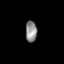
Tissue: prostate
Cell type: T cells
Senescence score: 0.3344
Nuclear area (px): 228
Mean DAPI intensity: 146.145